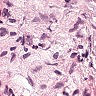
Metastatic tissue present: no